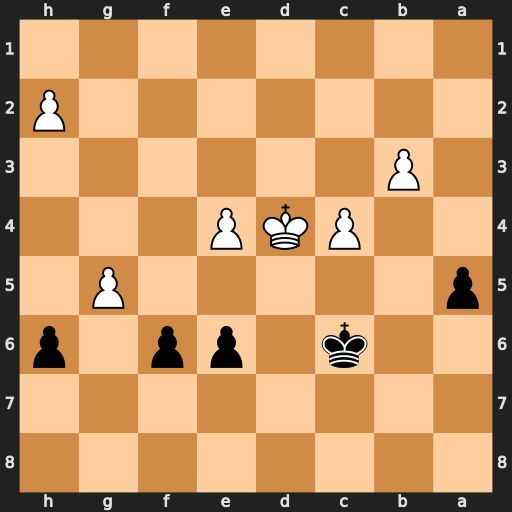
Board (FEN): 8/8/2k1pp1p/p5P1/2PKP3/1P6/7P/8
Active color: b
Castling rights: -
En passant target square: -
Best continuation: e5+ Kc3 fxg5